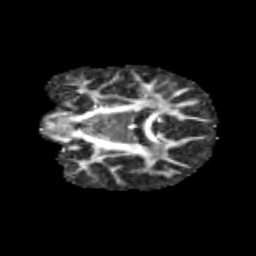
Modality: FA
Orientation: coronal
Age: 11
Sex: male
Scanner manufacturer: siemens
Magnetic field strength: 3 T
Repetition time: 3.8 s
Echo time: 0.07 s